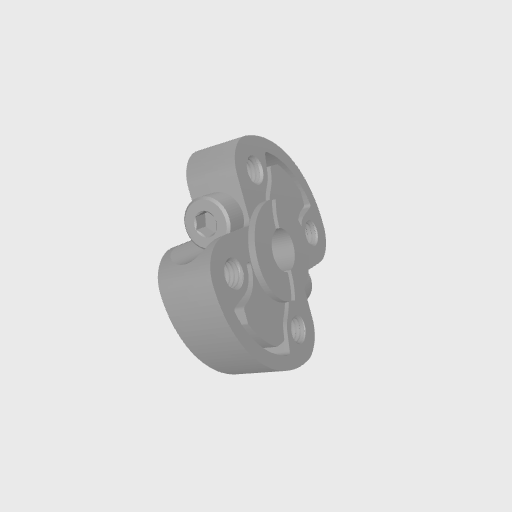
Part: SonicHub6ID